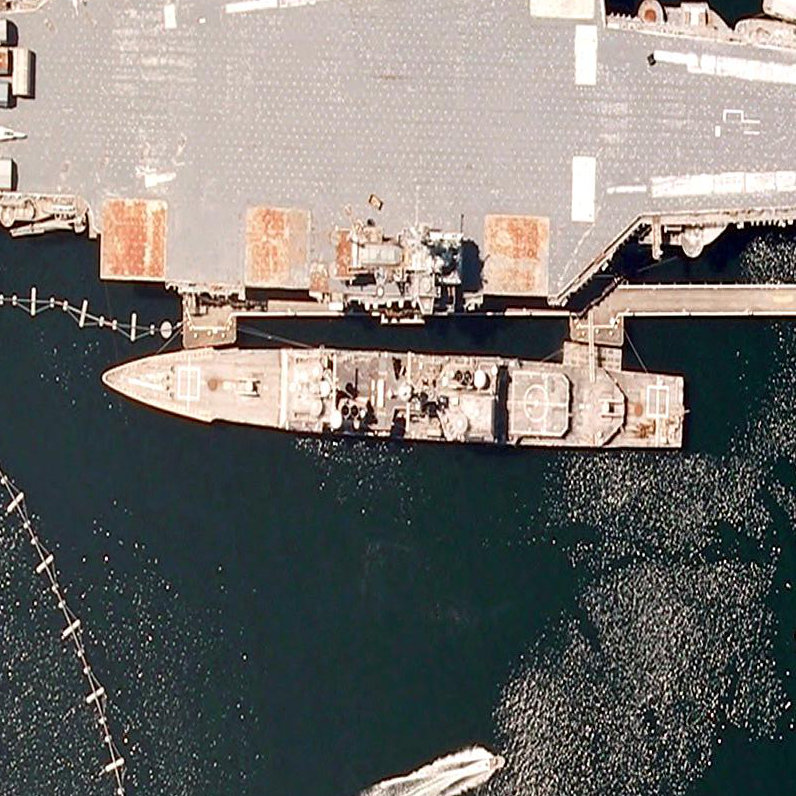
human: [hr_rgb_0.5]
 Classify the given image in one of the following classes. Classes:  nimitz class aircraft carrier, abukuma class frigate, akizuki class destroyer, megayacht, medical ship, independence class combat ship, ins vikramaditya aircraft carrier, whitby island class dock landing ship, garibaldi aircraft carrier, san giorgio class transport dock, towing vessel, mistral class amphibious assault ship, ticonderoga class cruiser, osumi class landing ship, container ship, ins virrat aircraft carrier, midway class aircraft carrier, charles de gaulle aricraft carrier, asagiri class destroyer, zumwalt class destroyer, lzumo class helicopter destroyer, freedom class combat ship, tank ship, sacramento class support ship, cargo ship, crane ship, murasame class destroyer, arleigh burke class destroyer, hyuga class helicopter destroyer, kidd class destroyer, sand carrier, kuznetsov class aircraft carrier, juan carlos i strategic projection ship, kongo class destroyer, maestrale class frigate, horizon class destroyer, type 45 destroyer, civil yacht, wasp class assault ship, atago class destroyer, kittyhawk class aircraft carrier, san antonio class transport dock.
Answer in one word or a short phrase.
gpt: Ticonderoga class cruiser